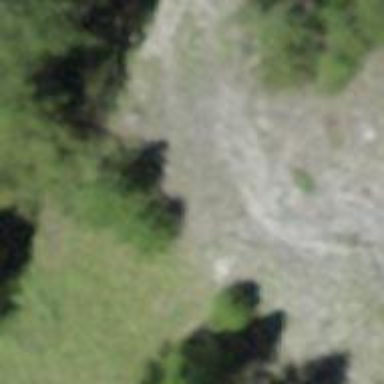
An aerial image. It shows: Cliff in nature.